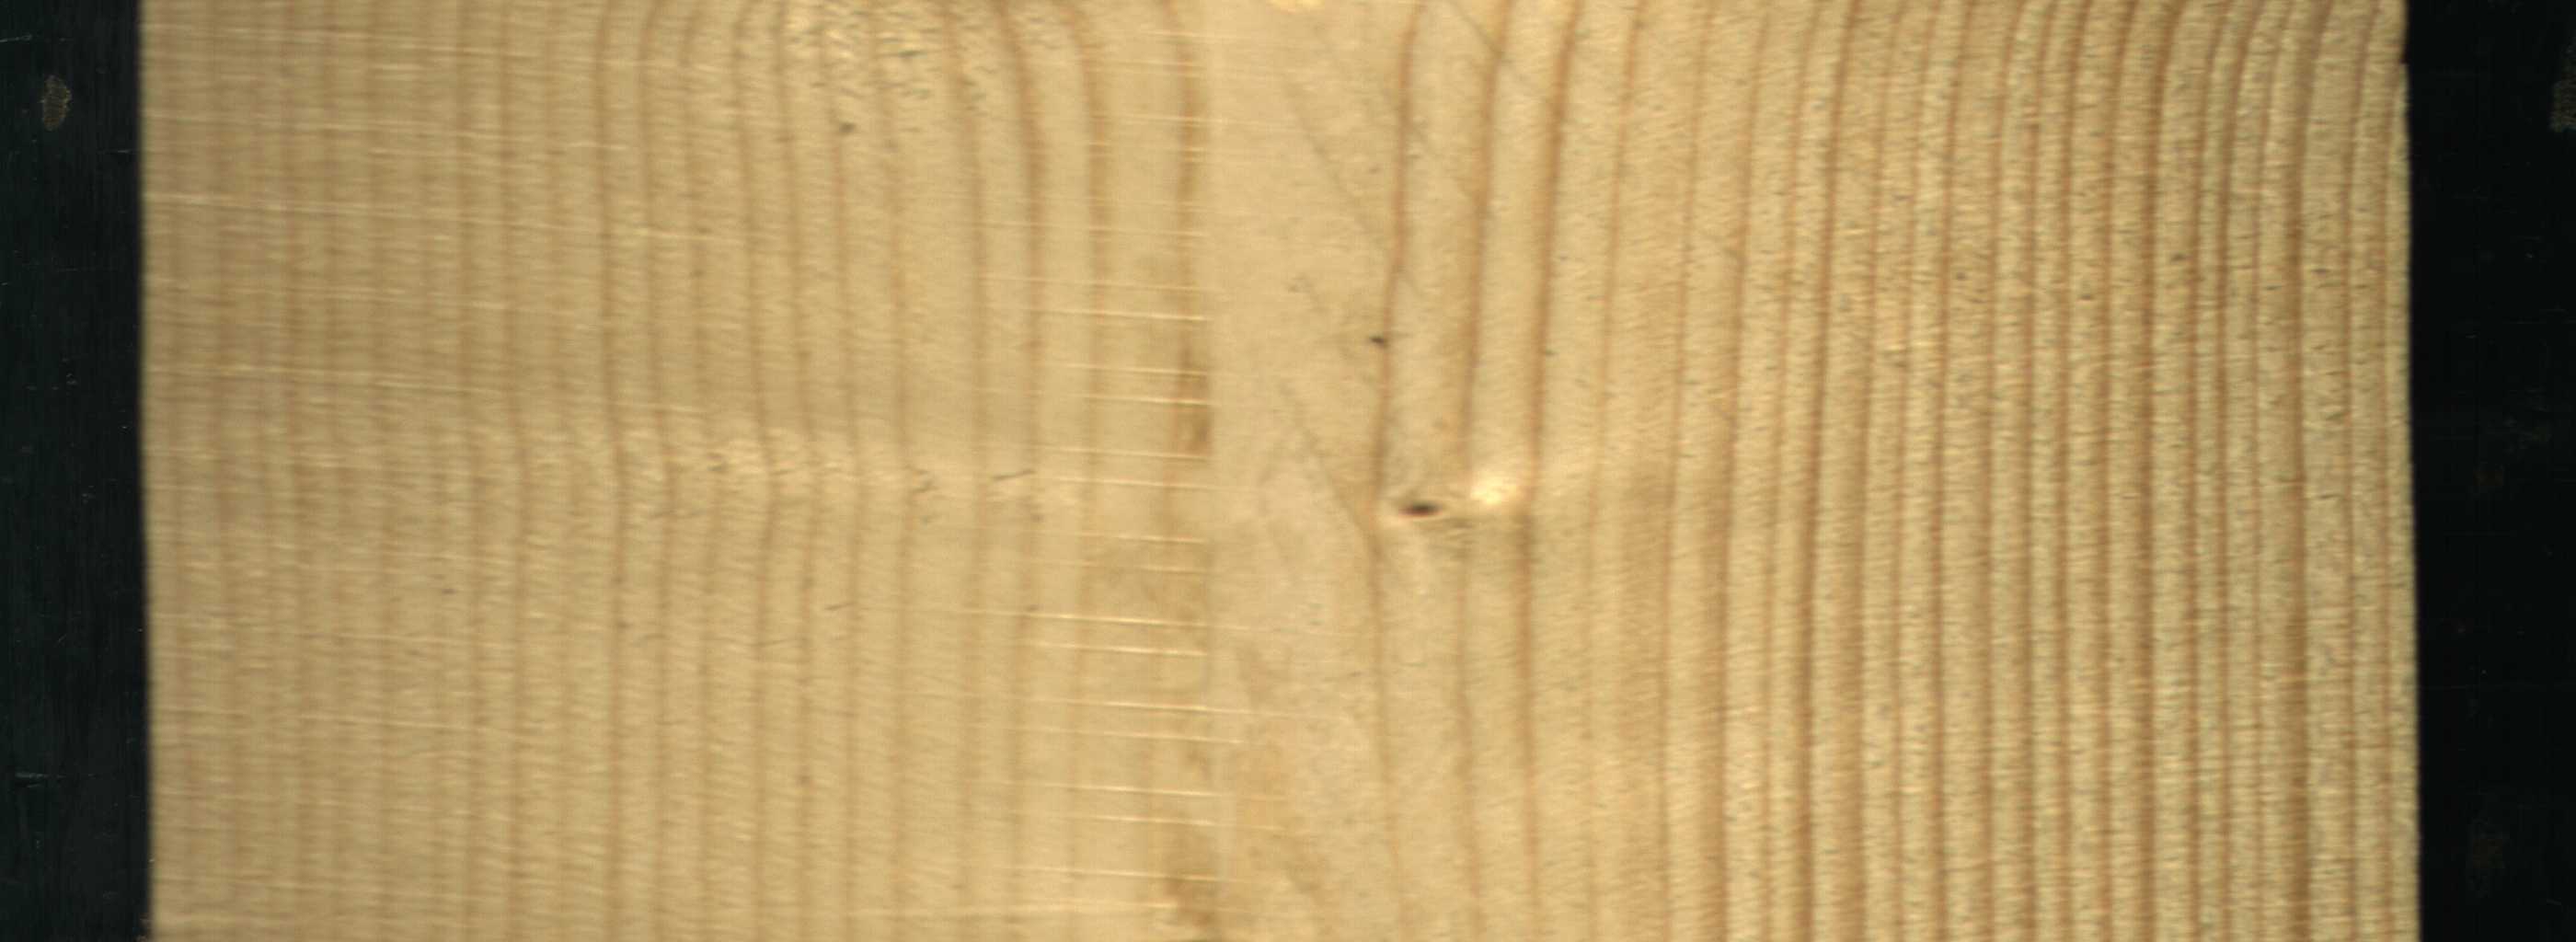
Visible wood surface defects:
Live_Knot